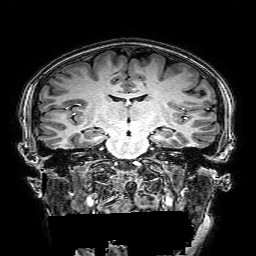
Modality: T1w
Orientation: sagittal
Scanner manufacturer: philips
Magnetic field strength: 3 T
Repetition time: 0.0096 s
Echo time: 0.0046 s